Current action and preconditions to check: trajectory_clear

Your task: For each precondition in the list above, predict whether it will hold at this action.

Consider the current scene as observed from the mobile robot's camera, and analyze the predicted future states of all dynamic agents (e.g., people, animals, vehicles, or any moving entities) within the NEXT SECOND.

IMPORTANT: Only answer "very likely" if you are absolutely certain—based on strong, clear evidence—that a dynamic agent will violate the precondition in the predicted future state. Do NOT answer "very likely" for unlikely, ambiguous, or low-probability risks.

Ask yourself for each precondition: Is there a high probability, with clear and convincing evidence, that the predicted future states of any dynamic agent will interfere with the predicted future state of the currently executing action within the NEXT SECOND, causing that precondition to fail?

Assess the risk level based on these predictions. Use "likely" or "very likely" if motions create a clear risk of interference.

Use "neutral" or "improbable" if agents are nearby but their predicted paths are clearly diverging or non-conflicting.

Failure Risk Categories: "very improbable", "improbable", "neutral", "likely", "very likely"

Answer Format: Output ONLY the probability_of_failure value from these categories: "very improbable", "improbable", "neutral", "likely", "very likely"

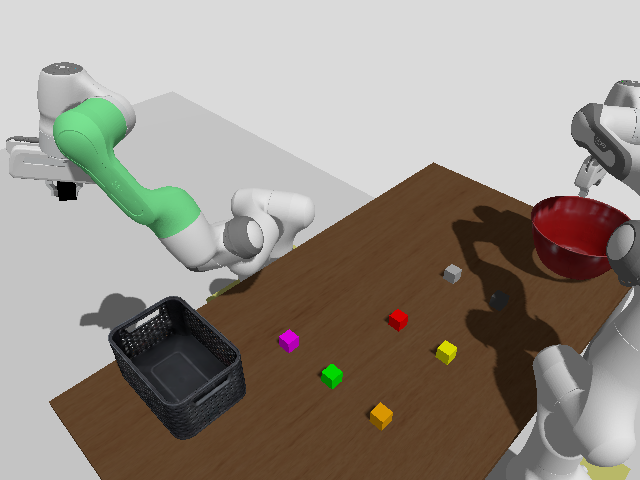

Answer: very improbable